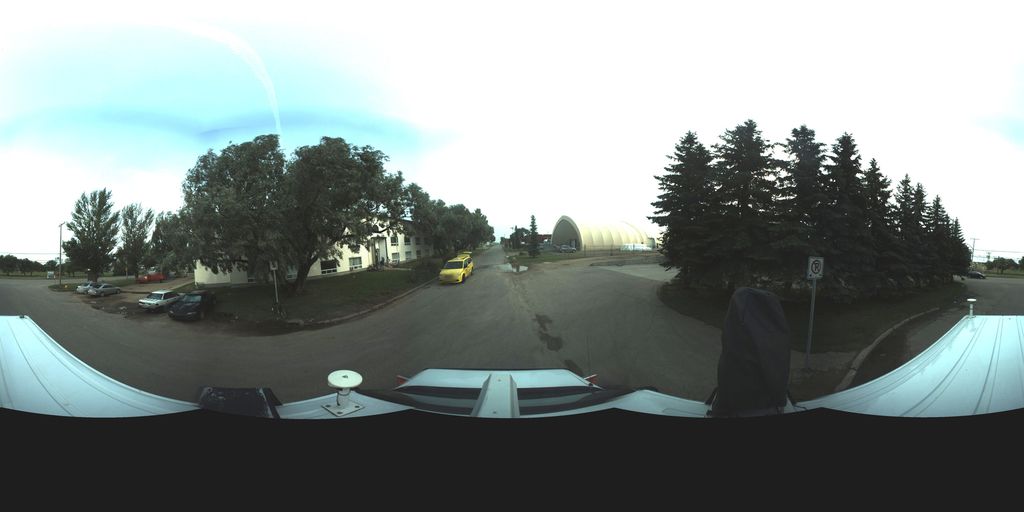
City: saskatoon